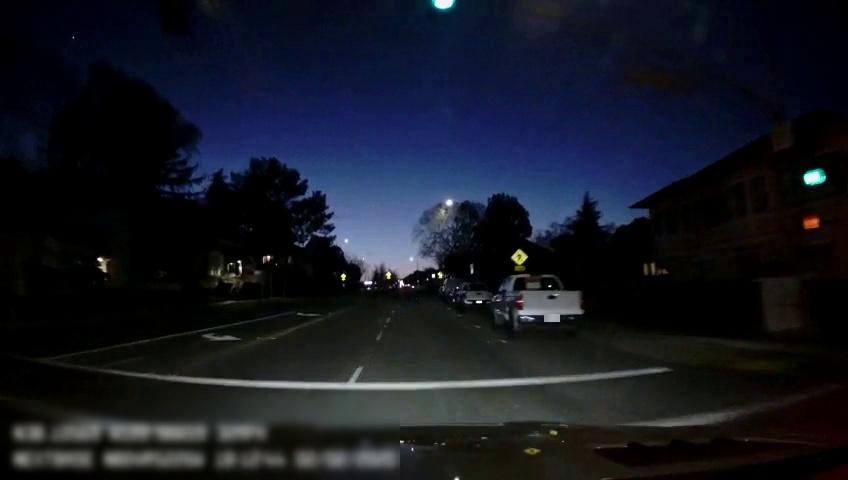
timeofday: Night
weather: Other
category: Drivable Space
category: Vehicles | Truck
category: Vehicles | Van
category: Vehicles | Car
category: Vehicles | Truck
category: Lanes | Opposite Lane
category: Lanes | Alternate Lane
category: Lanes | Current Lane
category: Lanes | Current Lane
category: Traffic | Lights
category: Traffic | Lights
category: Traffic | Signs
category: Traffic | Signs
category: Traffic | Signs